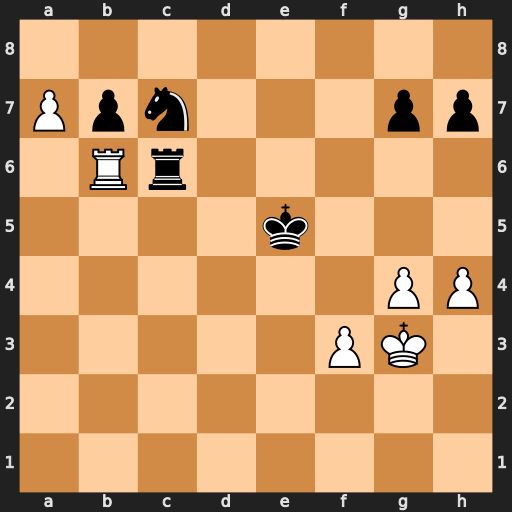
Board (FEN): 8/Ppn3pp/1Rr5/4k3/6PP/5PK1/8/8
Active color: w
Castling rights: -
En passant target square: -
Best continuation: Rxb7 Kd6 Rxc7 Rxc7 a8=Q